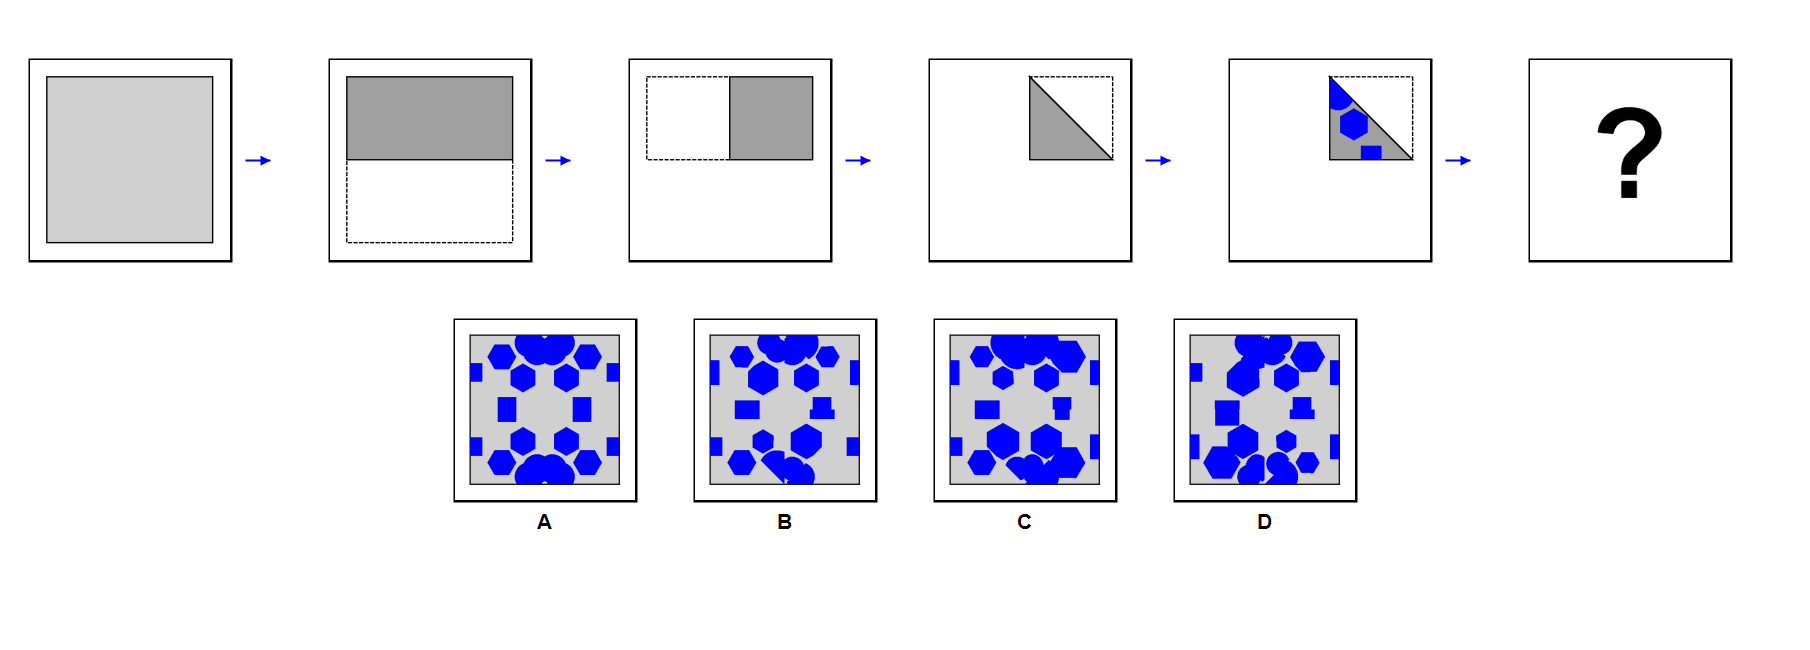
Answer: A